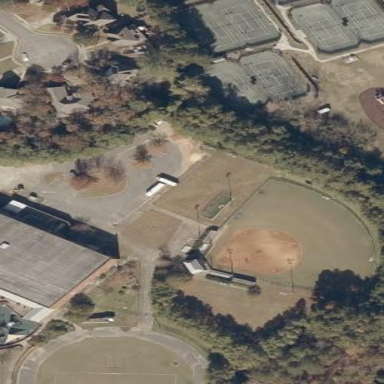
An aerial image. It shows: Softball pitch for leisure land activities.